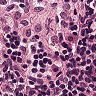
Metastatic tissue present: no